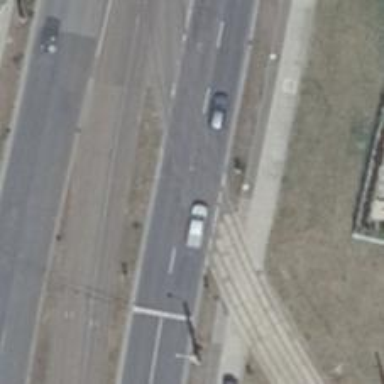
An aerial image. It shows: Level crossing with lights on the railway.